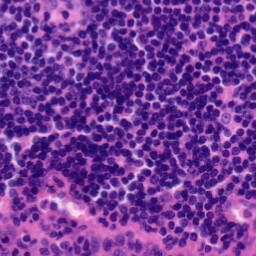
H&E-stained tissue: Tonsil